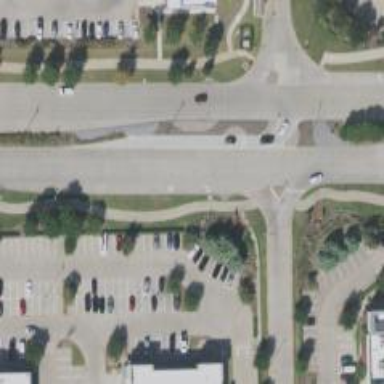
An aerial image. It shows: Secondary road with separate sidewalks.